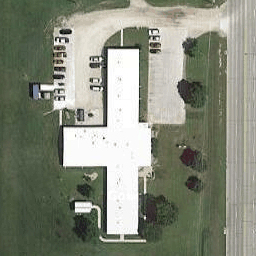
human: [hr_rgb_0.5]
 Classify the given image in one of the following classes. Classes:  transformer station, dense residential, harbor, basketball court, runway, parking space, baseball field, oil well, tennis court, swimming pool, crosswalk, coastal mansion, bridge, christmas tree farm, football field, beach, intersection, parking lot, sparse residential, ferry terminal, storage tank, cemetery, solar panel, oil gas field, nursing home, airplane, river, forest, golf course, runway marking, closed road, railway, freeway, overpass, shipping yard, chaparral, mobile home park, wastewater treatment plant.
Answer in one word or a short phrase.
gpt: nursing home